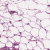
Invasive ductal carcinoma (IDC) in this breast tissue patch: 0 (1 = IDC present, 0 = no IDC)